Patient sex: F
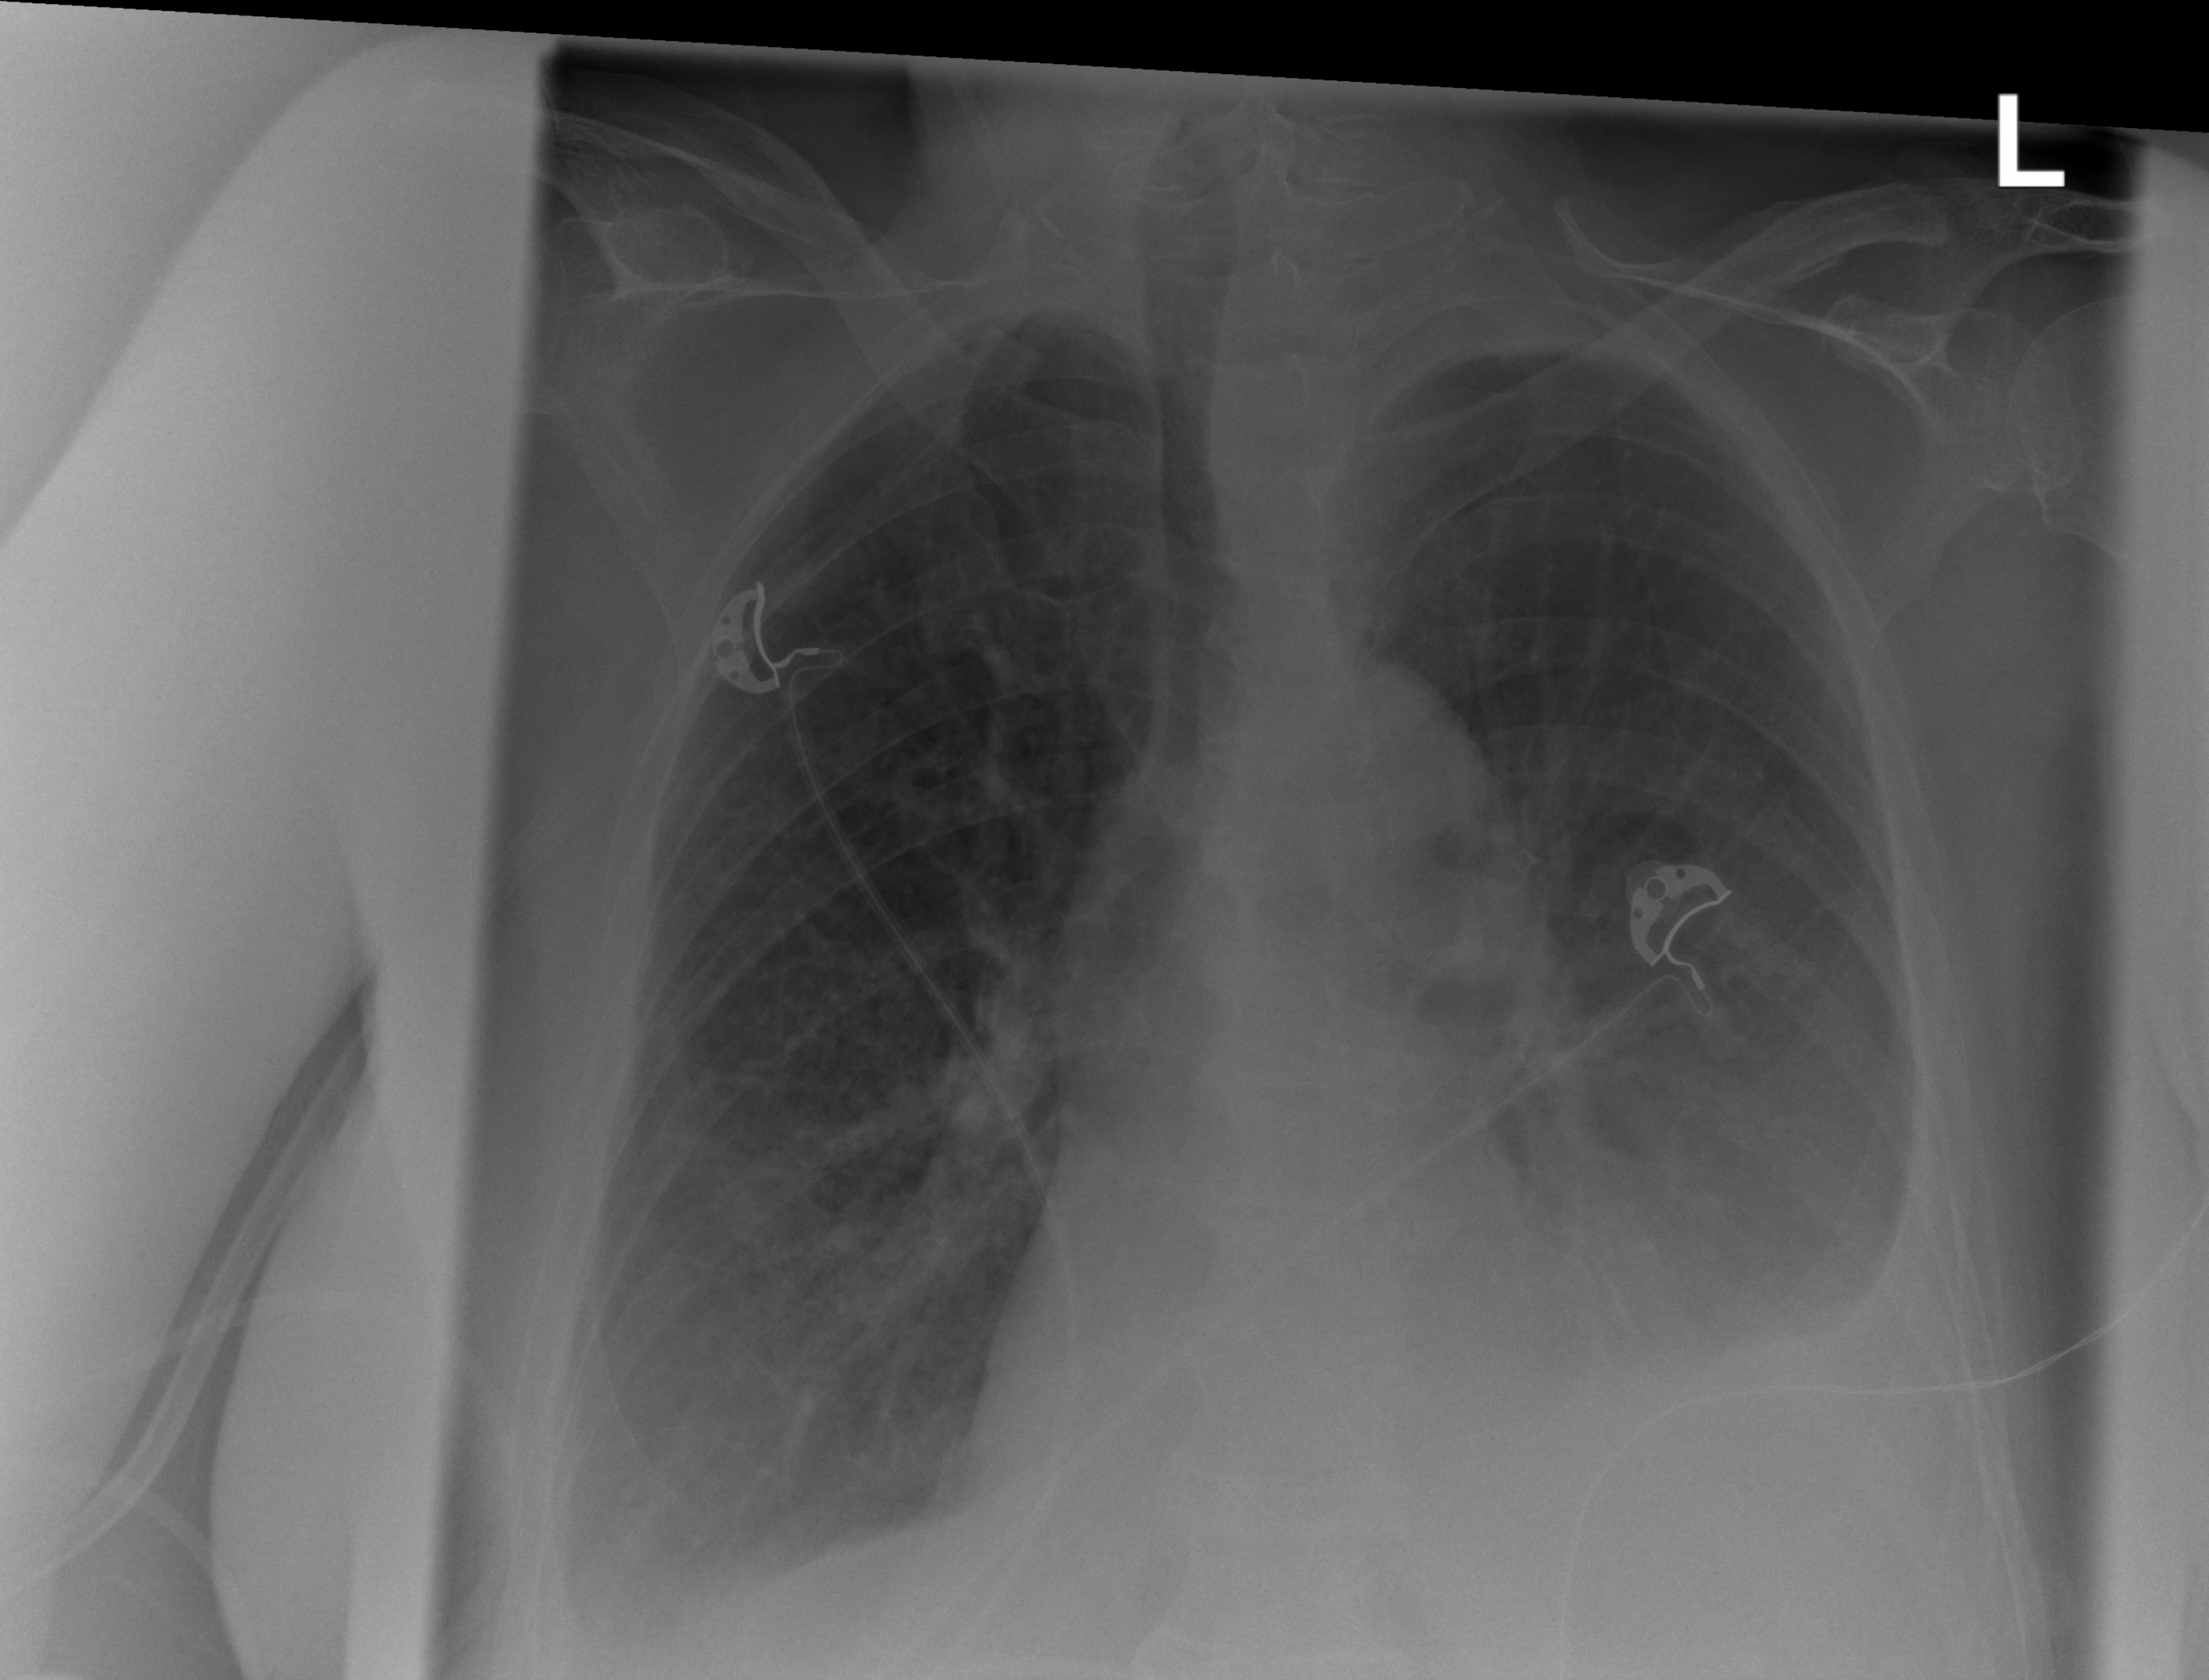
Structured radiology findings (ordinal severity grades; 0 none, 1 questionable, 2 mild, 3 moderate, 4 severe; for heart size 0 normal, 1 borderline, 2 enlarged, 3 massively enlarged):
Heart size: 0
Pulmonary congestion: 0
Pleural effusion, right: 2
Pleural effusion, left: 3
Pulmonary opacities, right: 1
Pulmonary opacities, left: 0
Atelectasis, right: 2
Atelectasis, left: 2